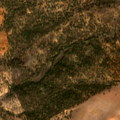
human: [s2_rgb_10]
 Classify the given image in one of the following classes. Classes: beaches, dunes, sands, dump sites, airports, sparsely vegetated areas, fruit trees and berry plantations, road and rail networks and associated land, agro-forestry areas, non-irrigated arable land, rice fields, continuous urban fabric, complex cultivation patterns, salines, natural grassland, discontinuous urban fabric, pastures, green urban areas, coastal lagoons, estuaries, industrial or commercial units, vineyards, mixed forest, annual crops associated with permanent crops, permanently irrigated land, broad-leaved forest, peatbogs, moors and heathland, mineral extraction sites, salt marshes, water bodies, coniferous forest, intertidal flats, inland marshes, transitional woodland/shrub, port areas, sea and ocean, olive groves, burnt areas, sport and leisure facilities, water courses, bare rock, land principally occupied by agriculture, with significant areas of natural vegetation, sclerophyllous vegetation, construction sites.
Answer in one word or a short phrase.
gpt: non-irrigated arable land, permanently irrigated land, agro-forestry areas, transitional woodland/shrub